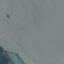
Land use / land cover: SeaLake